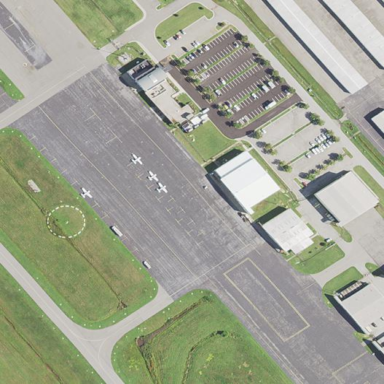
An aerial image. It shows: Apron at the airport.